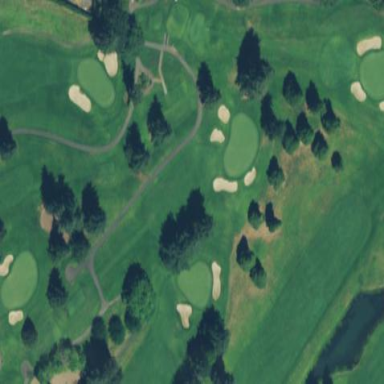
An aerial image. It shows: Grassy area designated as golf fairway.